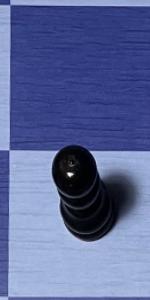
Label: Pawn_Black